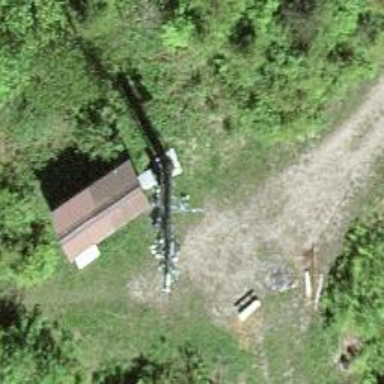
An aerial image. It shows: Mast structure.